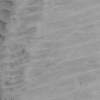
Atmospheric dust classification: not_dusty